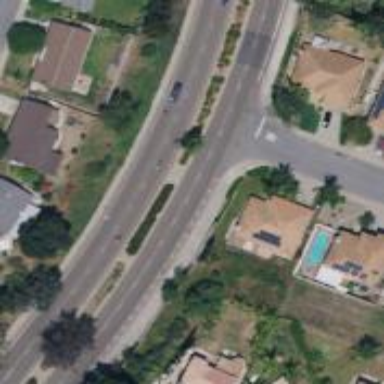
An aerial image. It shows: Secondary road with separate sidewalk.